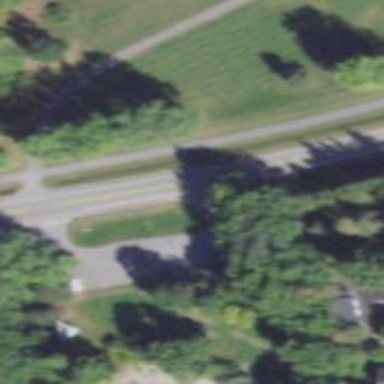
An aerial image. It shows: Rest area along the road.